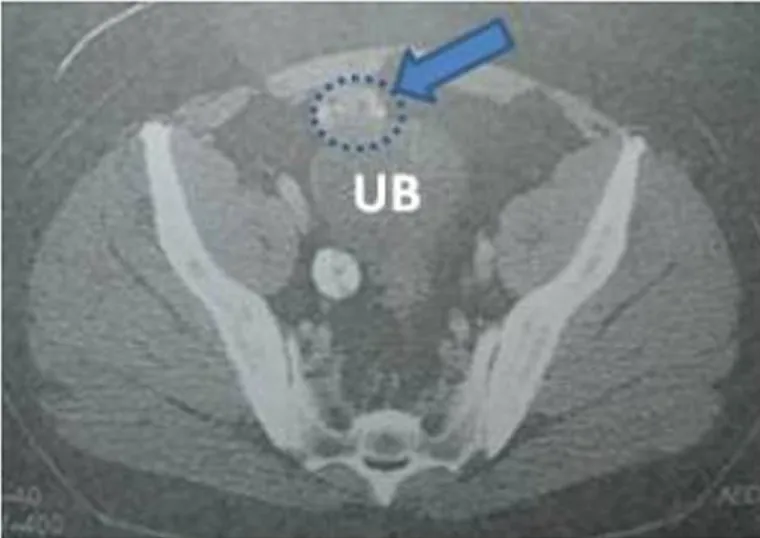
(B) Abdominal CT indicating the aforementioned cystic lesion causing external pressure to the urinary bladder, and a smaller cyst at the right side of the wall of the urinary bladder.
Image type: radiology (ct)